Question: I have to design a report laid out in a way which differs to how the data is currently stored in the database.
There is a column in Table A, which contains the names of a number of charges, in this report I have to take each charge in this one column and place them in their own respective columns with other data. My idea was to create a temporary table (Table B) and populate the table and return it in a stored procedure like below (forgive my terrible paint skills)

I had a look on stack Overflow and tried my hand at this solution I found:
<URL>
My Code is as follows below (I haven't included the keywords like Begin/End and such)
I use the first table #tempChargeTypeTable to take note of all the charge types, which works fine.
'''
--Declare temporary table to hold different charges in.
CREATE TABLE #tempChargeTypeTable
(
ChargeName NVARCHAR(50)
)
--Declare variable to hold value name through each loop
DECLARE @ColumnName NVARCHAR(50)
--Cursor for running through the the chargeTypeTable
DECLARE ChargeCursor CURSOR FOR SELECT ChargeName FROM #tempChargeTypeTable
--Declare variables for dynamic sql query
DECLARE @sqlQuery NVARCHAR(4000)
--Populate the temporary charge type table
INSERT INTO #tempChargeTypeTable
SELECT DISTINCT ChargeType.Name
FROM dbo.ChargeType
'''
This below is to create the temporary table to hold all the data I need for the report, However it doesn't seem to be creating the table at all despite the code building fine with no errors
'''
--Create a new table to hold all the information via a dynamic sql query
SET @sqlQuery = 'CREATE TABLE ##tempPaymentsAnalysisTable(MemberID NVARCHAR(50) ,FirstName NVARCHAR(50) ,
Surname NVARCHAR(50) , CategoryName NVARCHAR(50) ,'
OPEN ChargeCursor
FETCH NEXT FROM #tempChargeTypeTable INTO @ColumnName
WHILE @@FETCH_STATUS = 0
BEGIN
SET @sqlQuery = @sqlQuery + RTRIM(@ColumnName) + ' NVARCHAR(50), '
FETCH NEXT FROM ChargeCursor INTO @ColumnName
END
CLOSE ChargeCursor
DEALLOCATE ChargeCursor
SET @sqlQuery = @sqlQuery + ')'
EXEC @sqlQuery
--SELECT Statement for Test
SET @sqlQuery = 'SELECT * FROM ##tempPaymentsAnalysisTable'
Exec @sqlQuery
'''
I've been at this for a while and I reckon I've maybe my query set wrong. Can anyone spot anything the matter?
Update: I'm using SQL Server 2012 for the database
Many thanks
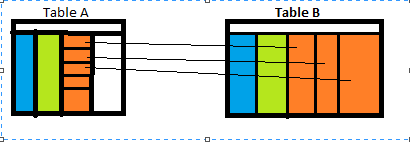
Answer: With sample data here is what you can try with your query

Hopefully this will help you
'''
CREATE TABLE #CourseSales
(Course VARCHAR(50),Year INT,Earning MONEY)
GO
--Populate Sample records
INSERT INTO #CourseSales VALUES('.NET',2012,10000)
INSERT INTO #CourseSales VALUES('Java',2012,20000)
INSERT INTO #CourseSales VALUES('.NET',2012,5000)
INSERT INTO #CourseSales VALUES('.NET',2013,48000)
INSERT INTO #CourseSales VALUES('Java',2013,30000)
GO
SELECT * FROM #CourseSales
DECLARE @DynamicPivotQuery AS NVARCHAR(MAX)
DECLARE @ColumnName AS NVARCHAR(MAX)
--Get distinct values of the PIVOT Column
SELECT @ColumnName= ISNULL(@ColumnName + ',','')
+ QUOTENAME(Course)
FROM (SELECT DISTINCT Course FROM #CourseSales) AS Courses
--Prepare the PIVOT query using the dynamic
SET @DynamicPivotQuery =
N'SELECT Year, ' + @ColumnName + '
FROM #CourseSales
PIVOT(SUM(Earning)
FOR Course IN (' + @ColumnName + ')) AS PVTTable'
--Execute the Dynamic Pivot Query
EXEC sp_executesql @DynamicPivotQuery
'''